Question: I am using a datepicker in a modal window in my Bootstrap application. I am using the original Datepicker from Stefan Petre. I built it where it works in a desktop and mobile using a mouse and it works fine.
Recently I had a user request to allow it to also work with a keyboard. I removed the readonly property to allow the user to enter a date in the input field. The date-format is set to 'mm/dd/yyyy'.
When I enter a date like today for example like this "12/11/13" then it will default to 1913. This isn't a huge deal as I could just train the users to use 4 digits, but I would rather just have it default to this century.
Note: This only seems to happen for the date-format with a 4 digit year. This also seems to happen in the same manner in the newer forks of Stefan's code.
Note: I am using Bootstrap 2.0.4. I am testing with Firefox.
Here is what it looks like:

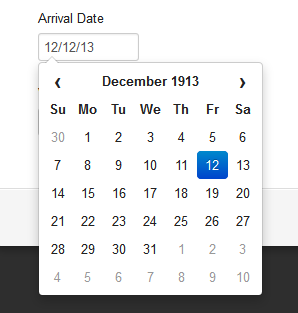
Answer: This happens because the Bootstrap datepicker is using <URL>
You could try to tweak the datepicker source code, but that might be too complicated.
From what I can see on <URL> there is no option to set a range for the selectable dates, but you could change the format to use two digit years.
On your screenshot I can see, that you are using the datepicker for "Arrival Date" which I assume is in the future. On the website there is an example on how to disable dates in the past.
I hope that helps.
---
# UPDATE
I have written an event handler for your problem which should do the trick.
Javascript on <URL>
'''
$("#dp").datepicker();
$("#dp").on("keyup", function(e) {
var date, day, month, newYear, value, year;
value = e.target.value;
if (value.search(/(.*)\/(.*)\/(.*)/) !== -1) {
date = e.target.value.split("/");
month = date[0];
day = date[1];
year = date[2];
if (year === "") {
year = "0";
}
if (year.length < 4) {
newYear = String(2000 + parseInt(year));
$(this).datepicker("setValue", "" + month + "/" + day + "/" + newYear);
if (year === "0") {
year = "";
}
return $(this).val("" + month + "/" + day + "/" + year);
}
}
});
'''
CoffeeScript on <URL>
'''
$("#dp").datepicker()
$("#dp").on "keyup", (e) ->
value = e.target.value
if value.search(/(.*)\/(.*)\/(.*)/) != -1
date = value.split("/")
month = date[0]
day = date[1]
year = date[2]
year = "0" if year == ""
if year.length < 4
newYear = String(2000 + parseInt(year))
$(@).datepicker("setValue", "#{month}/#{day}/#{newYear}")
year = "" if year == "0"
$(@).val("#{month}/#{day}/#{year}")
'''
My JavaScript skills are not the best, but this should work.